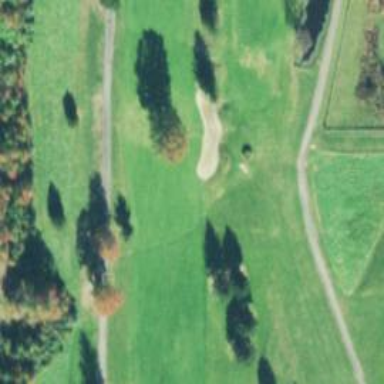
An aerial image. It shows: View of golf hole.